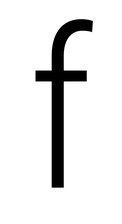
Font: Roboto_Condensed_Light